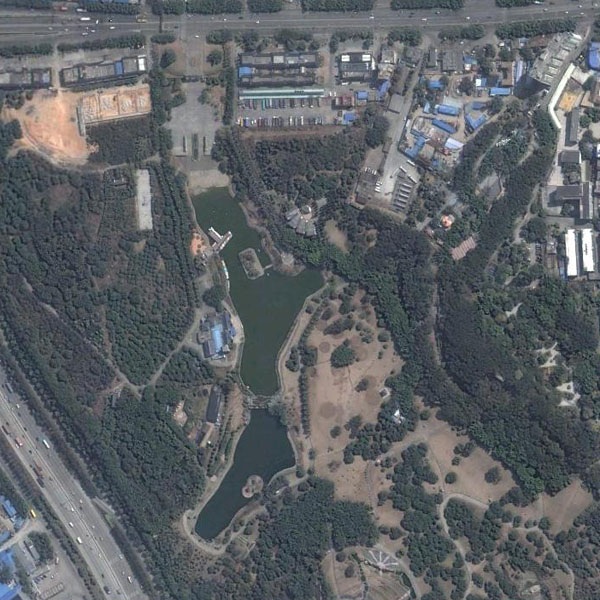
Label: Park